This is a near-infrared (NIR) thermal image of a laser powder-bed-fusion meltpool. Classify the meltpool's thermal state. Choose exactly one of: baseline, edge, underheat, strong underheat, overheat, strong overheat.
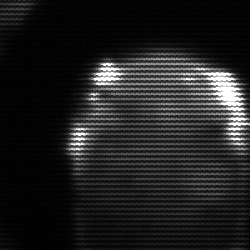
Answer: edge